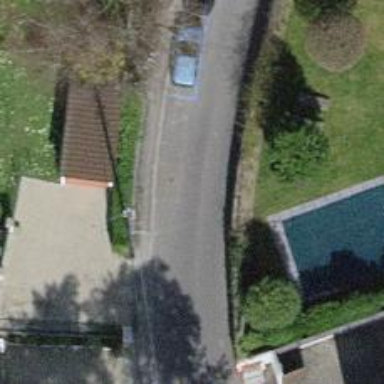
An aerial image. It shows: Residential road with sidewalk on the left.